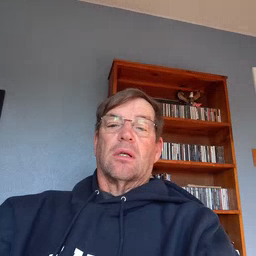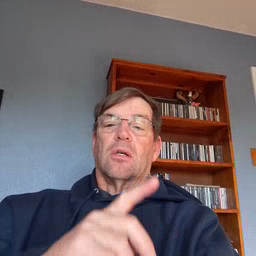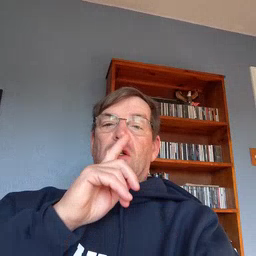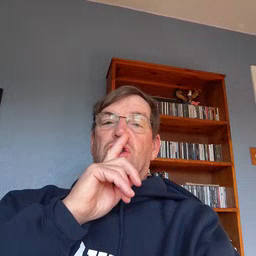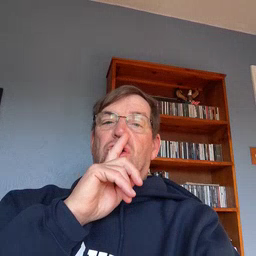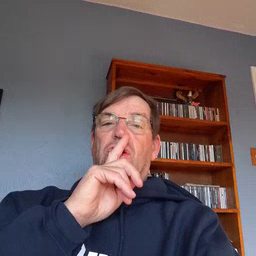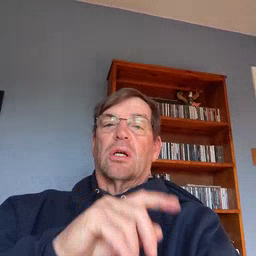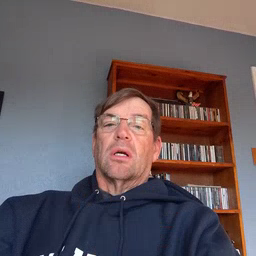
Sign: shhh